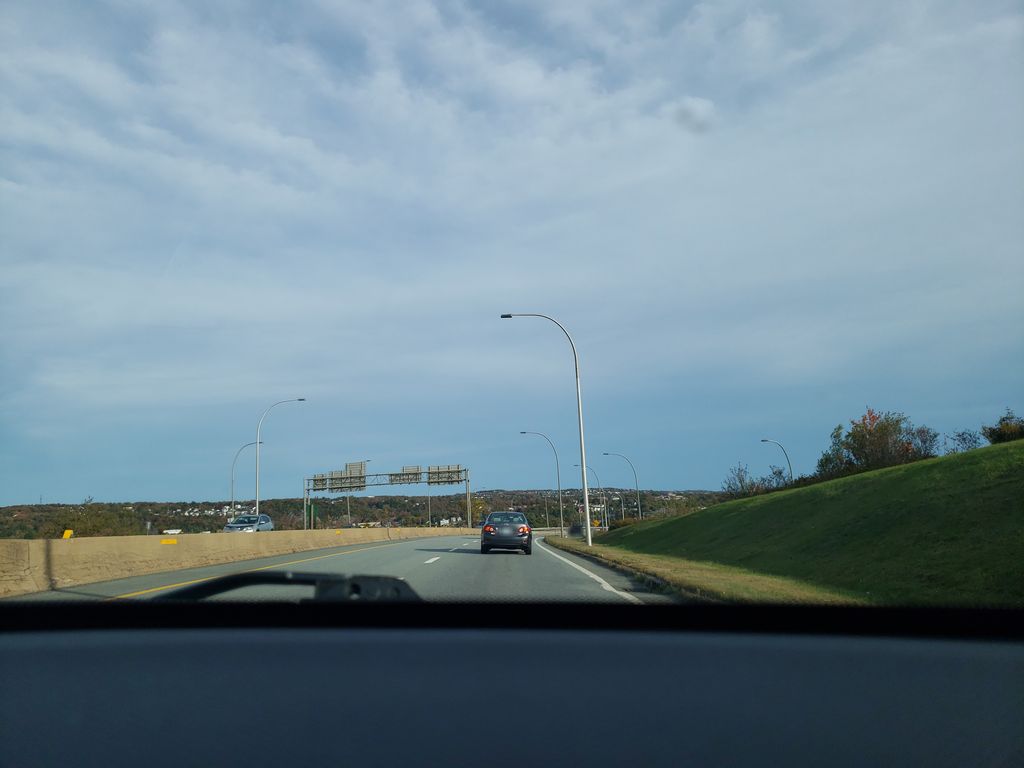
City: halifax